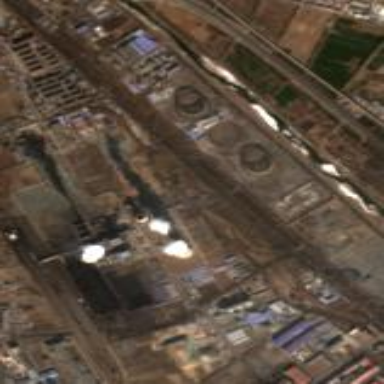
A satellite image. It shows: Industrial area with coal-powered plant.